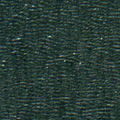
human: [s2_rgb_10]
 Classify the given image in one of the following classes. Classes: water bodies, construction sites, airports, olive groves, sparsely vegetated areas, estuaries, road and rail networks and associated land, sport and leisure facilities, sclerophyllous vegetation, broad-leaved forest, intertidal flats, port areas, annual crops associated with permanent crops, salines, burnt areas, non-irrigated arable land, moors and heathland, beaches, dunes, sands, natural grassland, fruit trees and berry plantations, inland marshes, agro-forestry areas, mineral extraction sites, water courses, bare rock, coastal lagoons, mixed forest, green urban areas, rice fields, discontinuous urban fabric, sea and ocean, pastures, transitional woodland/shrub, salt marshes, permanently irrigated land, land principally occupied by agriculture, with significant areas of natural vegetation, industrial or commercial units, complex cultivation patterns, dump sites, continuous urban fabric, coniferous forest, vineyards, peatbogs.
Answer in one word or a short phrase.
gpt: sea and ocean